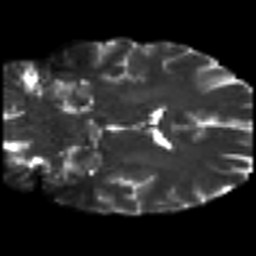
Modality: T2w
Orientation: coronal
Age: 41
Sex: male
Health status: healthy
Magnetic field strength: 3 T
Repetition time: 8.4 s
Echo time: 0.0926 s